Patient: sex F, age 56
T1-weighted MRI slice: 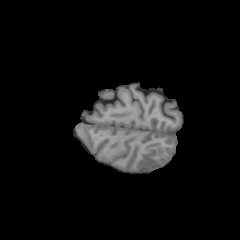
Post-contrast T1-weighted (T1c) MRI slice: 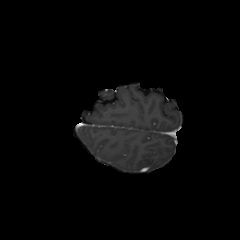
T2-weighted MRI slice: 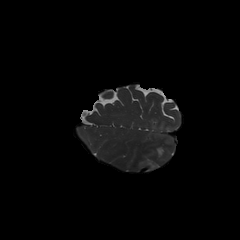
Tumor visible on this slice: yes
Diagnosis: Glioblastoma, IDH-wildtype
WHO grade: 4